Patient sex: M
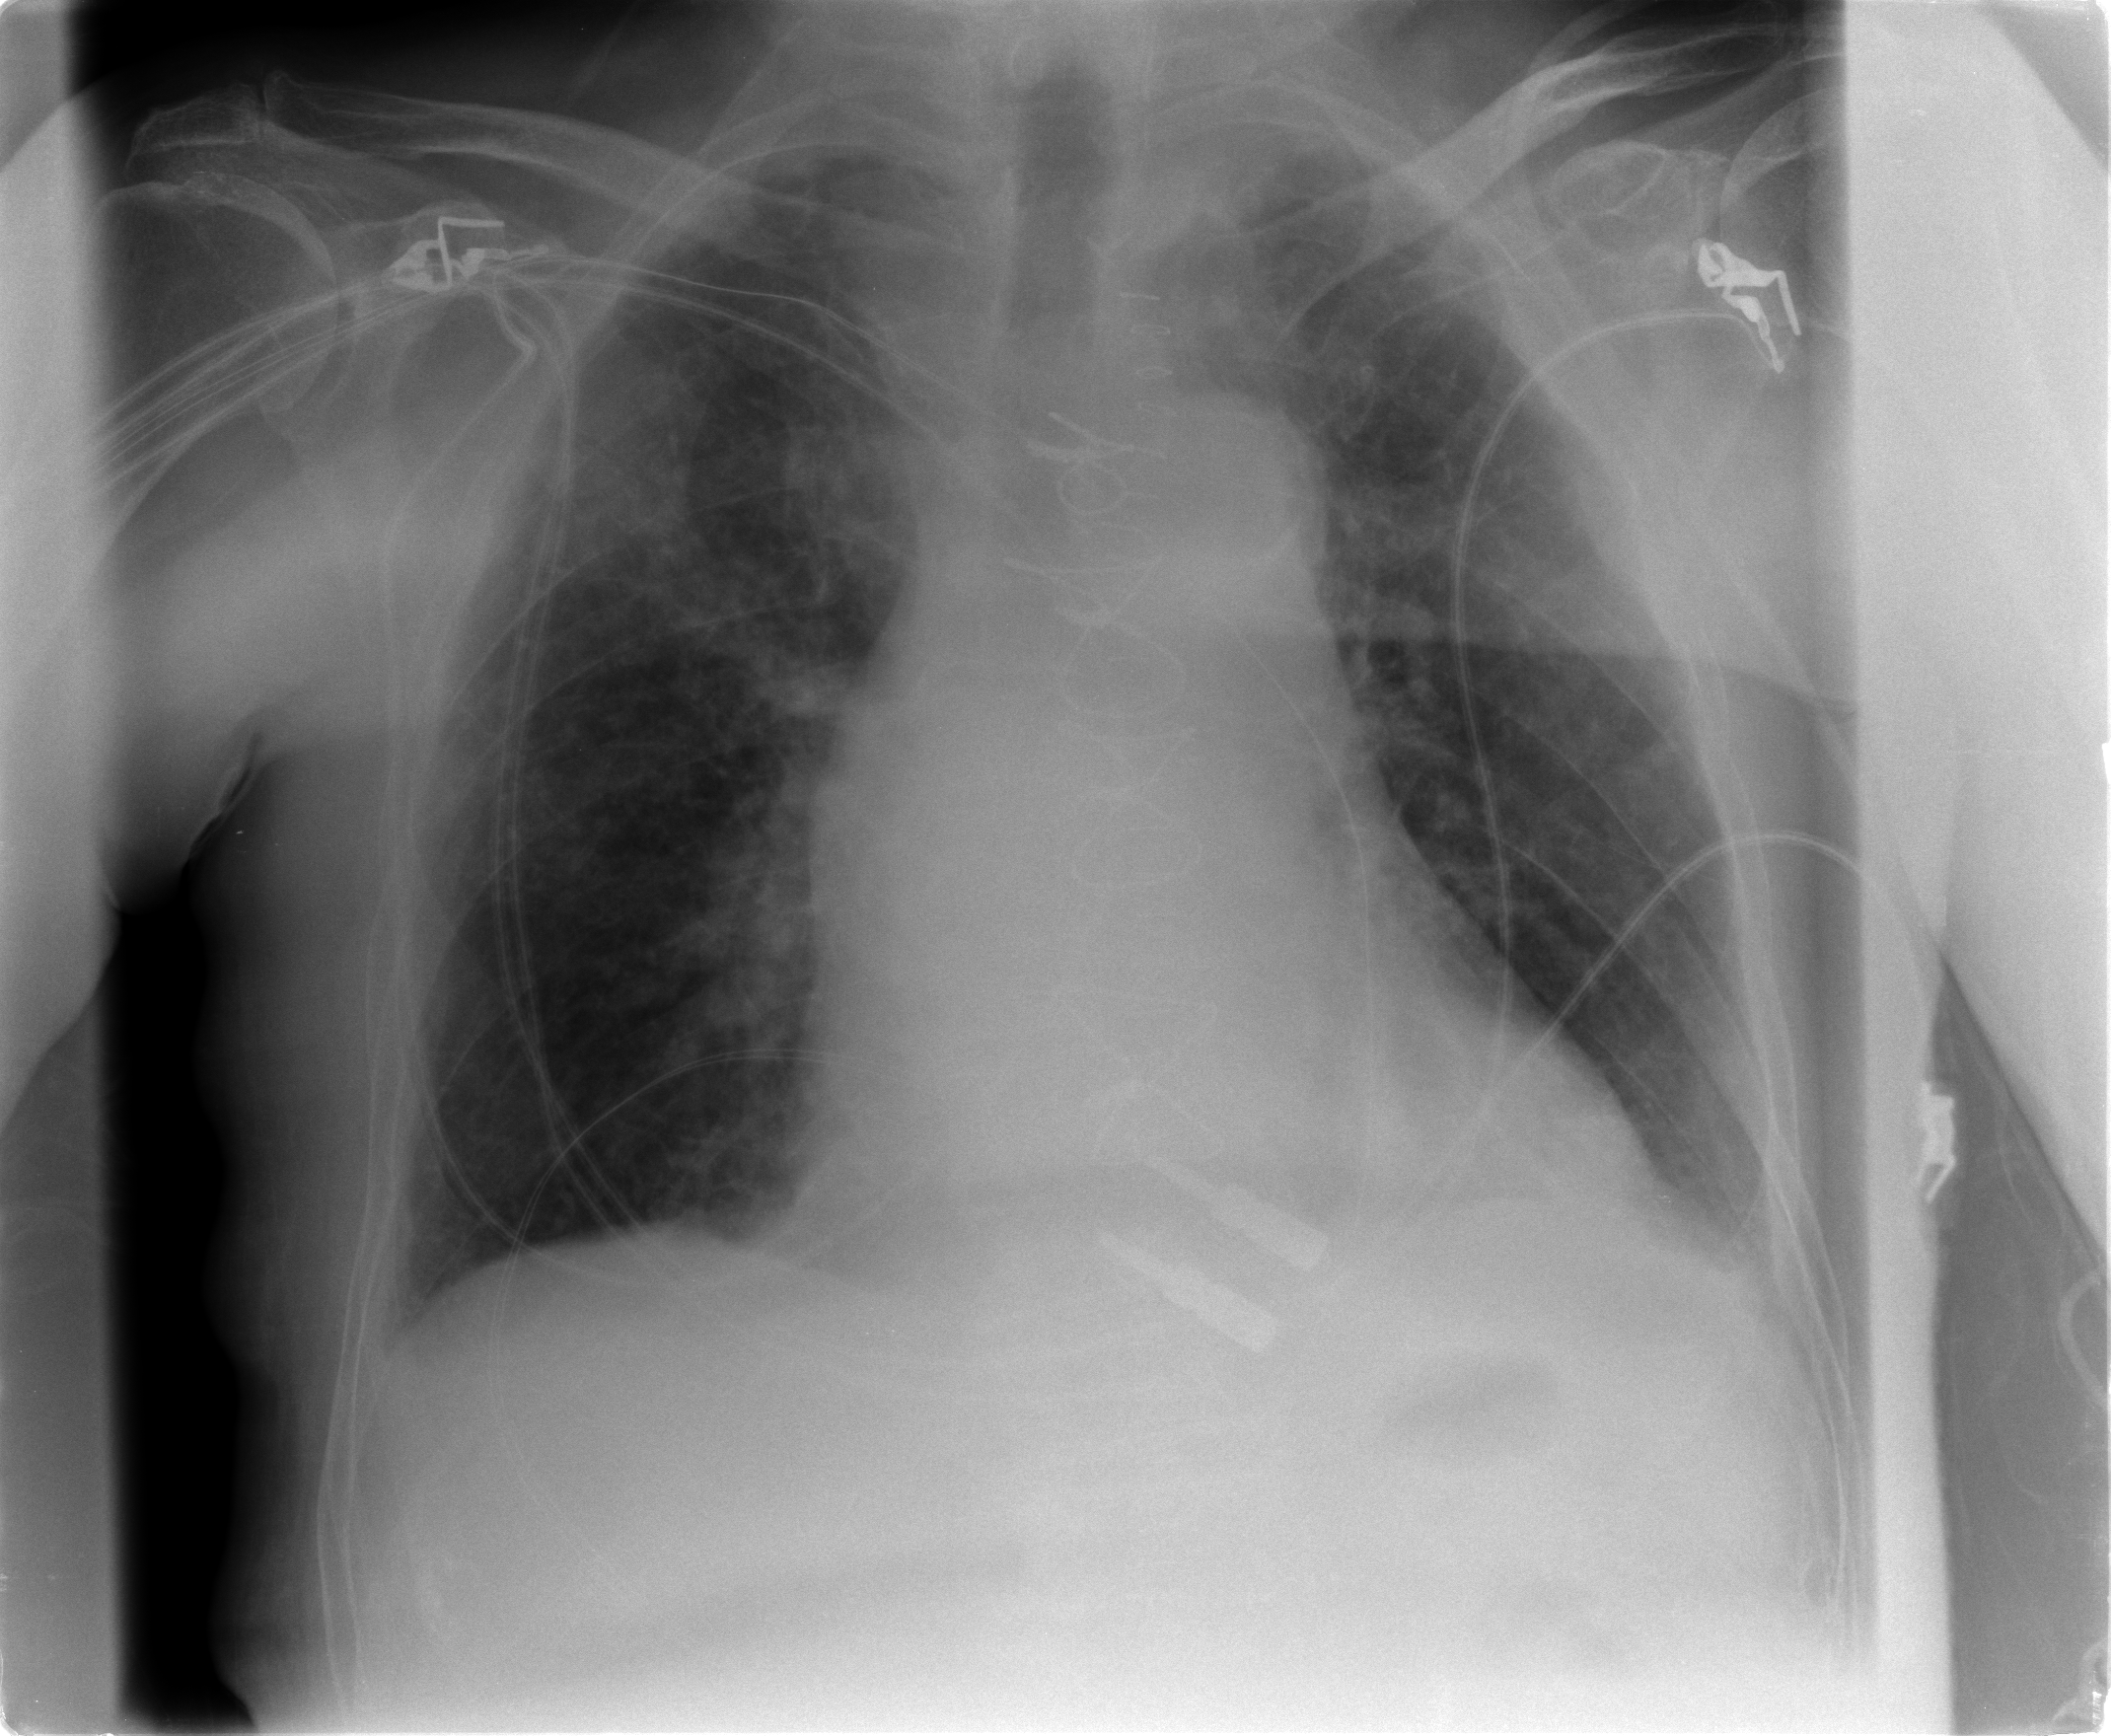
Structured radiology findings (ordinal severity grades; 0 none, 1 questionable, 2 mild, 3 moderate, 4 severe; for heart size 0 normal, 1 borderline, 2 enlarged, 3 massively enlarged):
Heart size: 2
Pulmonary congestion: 2
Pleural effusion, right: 2
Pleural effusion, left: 2
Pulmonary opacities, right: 2
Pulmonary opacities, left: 0
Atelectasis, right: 2
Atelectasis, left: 0